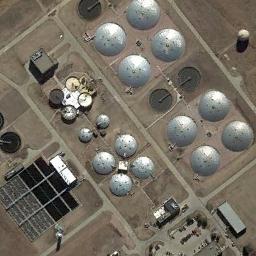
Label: storage_tank